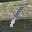
Label: 1